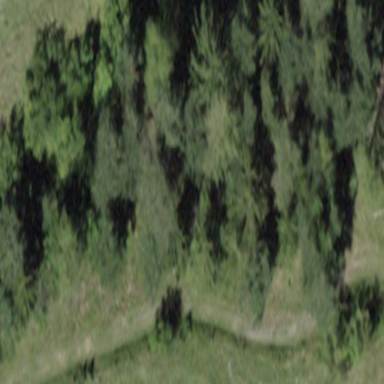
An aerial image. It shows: Woodland filled with needle-leaved trees.